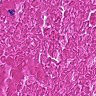
Metastatic tissue present: no